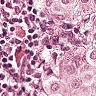
Metastatic tissue present: yes